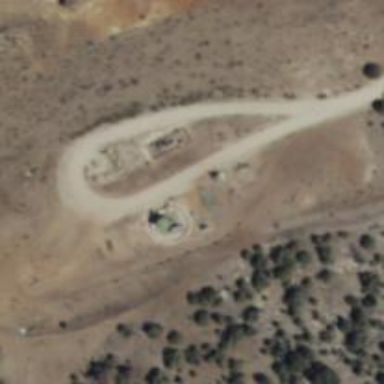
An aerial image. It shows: Storage tank with man-made structure.